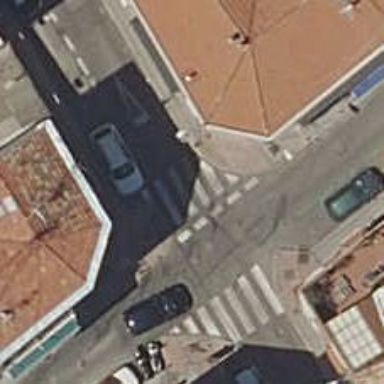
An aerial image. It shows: Marked road crossing.